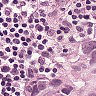
Metastatic tissue present: yes